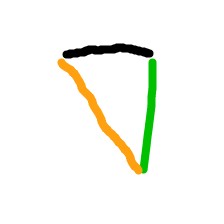
Shape: triangle